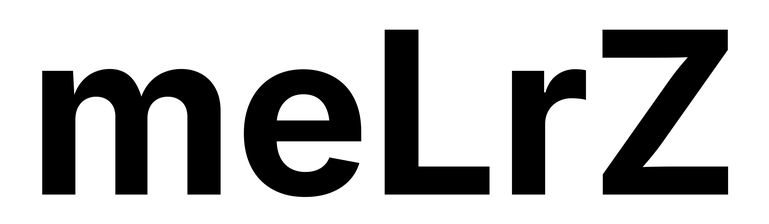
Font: Inter_Bold